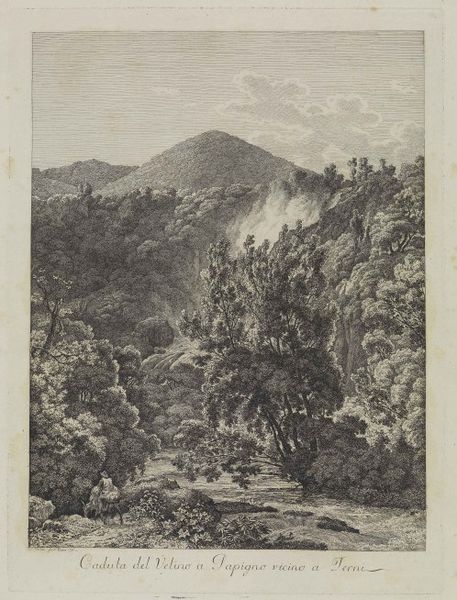
Titel: Papigno, Blick auf den Wasserfall des Velino bei Papapigno in der Nähe von Terni
Künstler: Jacob Wilhelm Mechau
Standort: Karlsruhe
Institution: Staatliche Kunsthalle Karlsruhe
Schlagwörter: baum, berg, blätter, dunkel, felsen, gewitter, himmel, laub, mann, wasser, weiß, wolken, bäume, fluss, grün, landschaft, see, ufer, äste, frau, grau, hell, hut, licht, schwarz, skizze, straße, zeichnung, blüten, gras, weg, wiese, wolke, hochformat, mensch, rahmen, steine, bild, ast, bach, gräser, hügel, natur, stamm, weite, wind, zweige, busch, büsche, gebüsch, gehen, rauch, sonne, sträucher, boden, mantel, klassizismus, rokkoko, blatt, person, pflanze, pflanzen, tal, wald, wasserfall, esel, pferd, reiter, stock, spanien, gischt, holzschnitt, schrift, sommer, wellen, papier, ansicht, italien, naturalismus, studie, afrika, berge, fels, gebirge, hang, dunst, gelände, grafik, graphik, nebel, klein, landschaftsmalerei, monochrom, schlucht, steil, hügellandschaft, idylle, grisaille, rand, sepia, französisch, dampf, katastrophe, stämme, unwetter, wild, inschrift, tiefe, hoch, bauer, foto, fotografie, regen, buch, spanisch, kegel, vulkan, wandern, flussbett, himmeö, idyllisch, wälder, lichtung, hinten, druck, druckgraphik, lithographie, schnitt, schwarz weiss, druckgrafik, schraffur, holzstich, radierung, stich, titel, lithografie, seite, illustration, text, tasche, maultier, rom, buchdruck, untertitel, spritzen, karte, üppig, kiefer, buschwerk, lanschaft, pfer, reise, wanderer, schreiten, laubbäume, urwald, wildnis, gestrüpp, entdecker, postkarte, eichen, reisender, kupferstich, waldweg, bildunterschrift, bewaldet, legende, russisch, kaltnadel, wlad, zeichnug, forst, feucht, voll, italienisch, fichtenwald, regenwald, pilger, wander, ese, eroberer, reis, bltter, fruchtbar, druk, tivoli, südamerika, web, erg, terne, äaste, neben, ursprünglich, bern, del, romanitk, wilken, terni, landachaft, wildes land, wald nebel, schfit, reitere, bäume landschaft, hab, detalliert, shraffierung, conduta, riom, urwals, fipfel, candula, caduta de, caduta, vicino, velino, nhimmel, baäume wald, berg 1&1, urqald